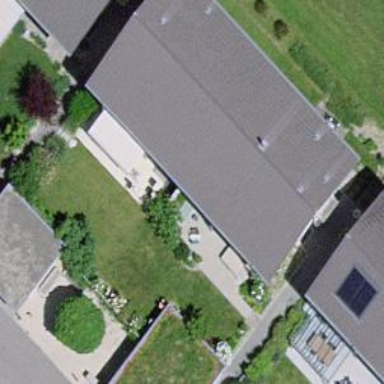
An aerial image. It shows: Residential building.